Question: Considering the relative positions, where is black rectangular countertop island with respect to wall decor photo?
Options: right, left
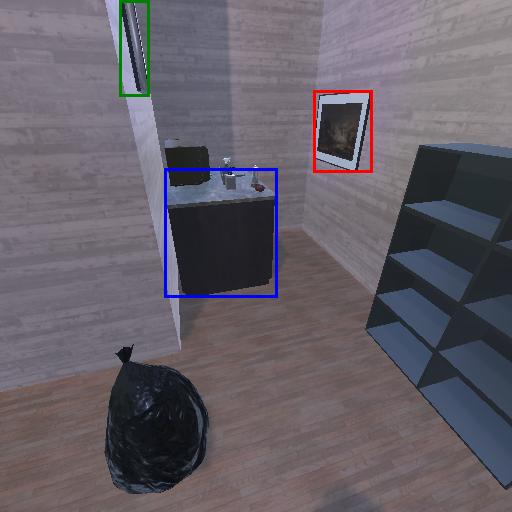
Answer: right